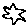
Label: star